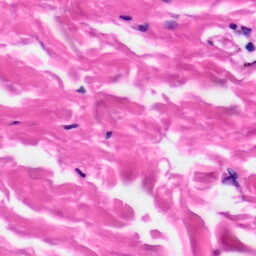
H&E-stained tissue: Skin